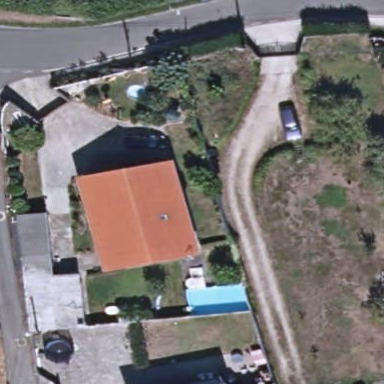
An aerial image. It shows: Simple and straightforward house.